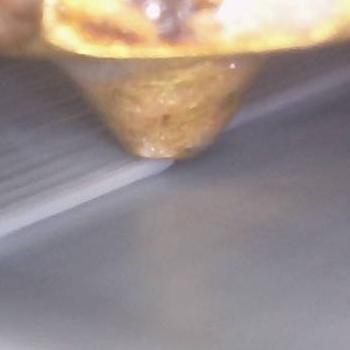
Flow rate: 59%